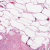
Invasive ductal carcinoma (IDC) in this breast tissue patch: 0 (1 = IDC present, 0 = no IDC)